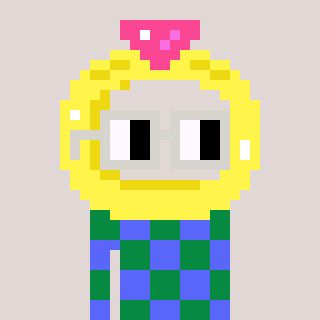
a pixel art character with square light gray glasses, a ring-shaped head and a purple-colored body on a warm background